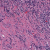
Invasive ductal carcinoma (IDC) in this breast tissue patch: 1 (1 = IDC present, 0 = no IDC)